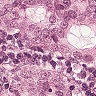
Metastatic tissue present: yes